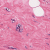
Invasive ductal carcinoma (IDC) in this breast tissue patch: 0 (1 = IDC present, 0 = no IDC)